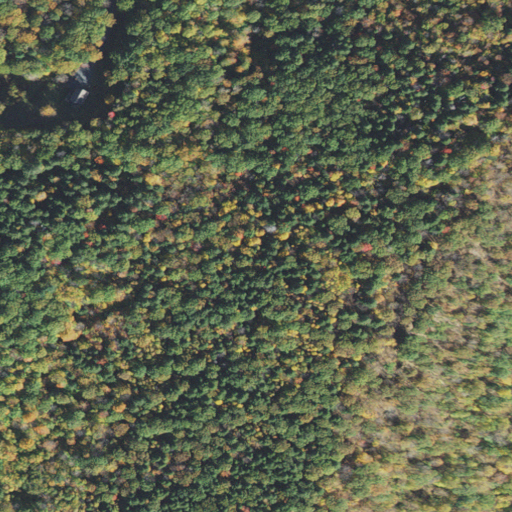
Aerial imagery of mountain in Vermont named Governors Mountain containing mixed forest, deciduous forest, evergreen forest, and open development